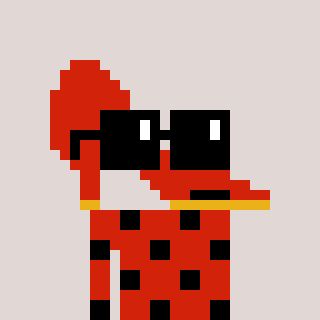
a pixel art character with square black sunglasses, a highheel-shaped head and a red-colored body on a warm background